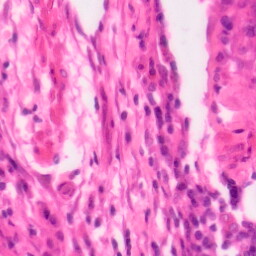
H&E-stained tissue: Colon